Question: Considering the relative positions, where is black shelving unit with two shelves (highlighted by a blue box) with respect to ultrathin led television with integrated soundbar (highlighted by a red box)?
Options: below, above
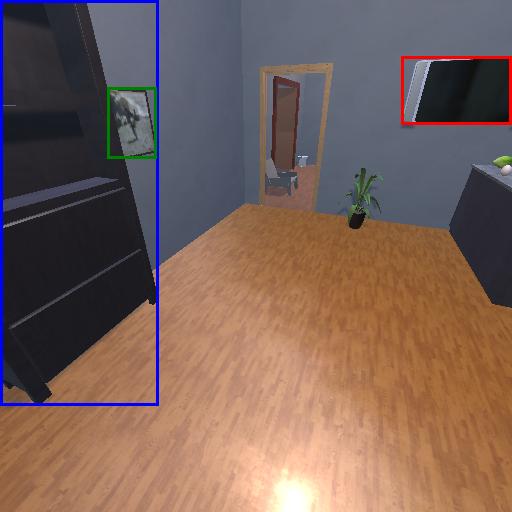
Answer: below